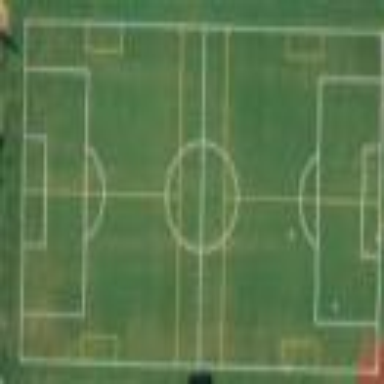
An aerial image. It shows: Soccer pitch designated for leisure and sports activities.